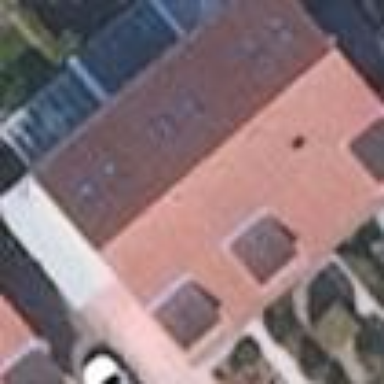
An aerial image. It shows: Terrace building.